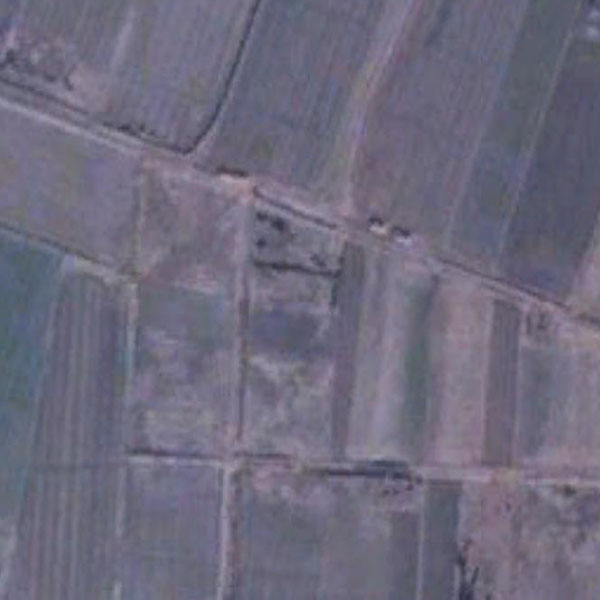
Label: Farmland